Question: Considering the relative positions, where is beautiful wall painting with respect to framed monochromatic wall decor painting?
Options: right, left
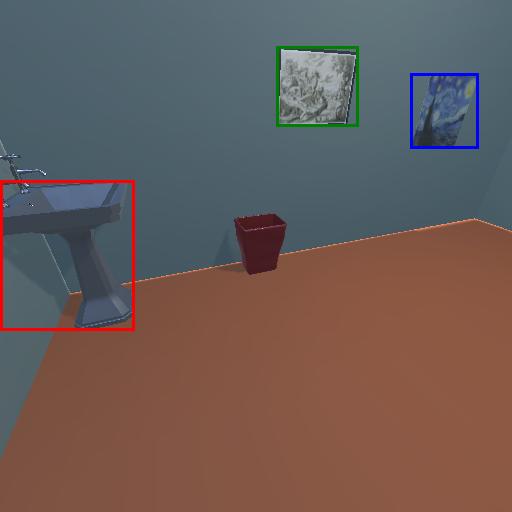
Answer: right